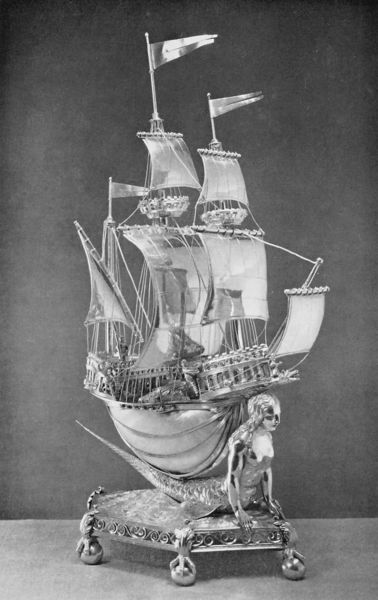
Titel: Burghley Nef
Künstler: Pierre le Flamand
Institution: London, Victoria and Albert Museum
Schlagwörter: silber, boot, schiff, segel, segelschiff, nixe